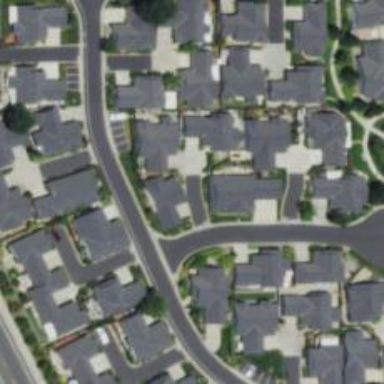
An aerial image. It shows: Living street.